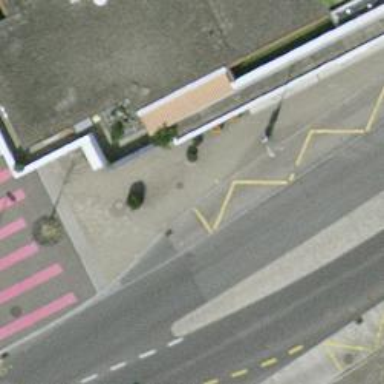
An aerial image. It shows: Bus stop with platform for public transport.